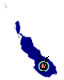
Label: 5_NPC